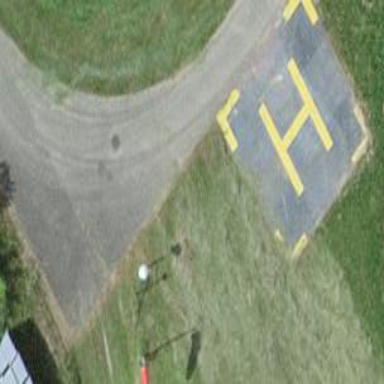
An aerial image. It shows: Helipad with paved surface at the airport.